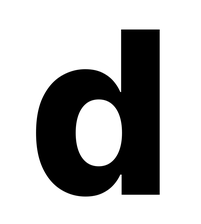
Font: Inter_ExtraBold